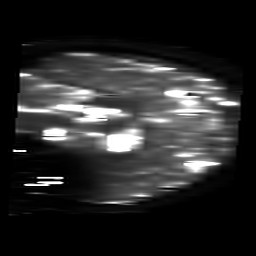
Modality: T2starmap
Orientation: sagittal
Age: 36
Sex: female
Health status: ill